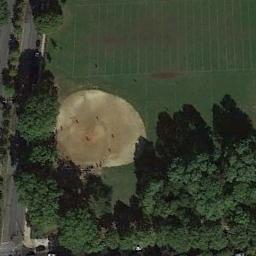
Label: baseball_diamond